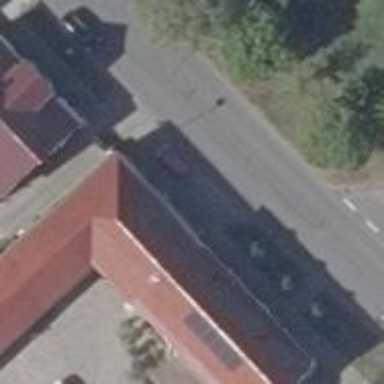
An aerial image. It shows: Building.